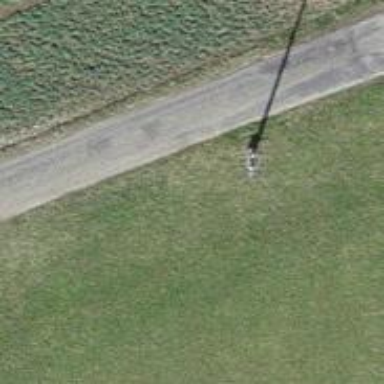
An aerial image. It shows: Power pole.